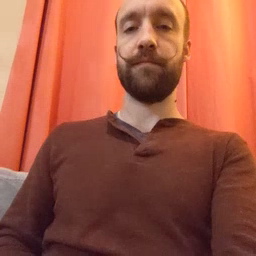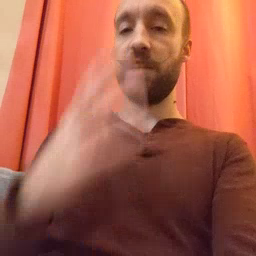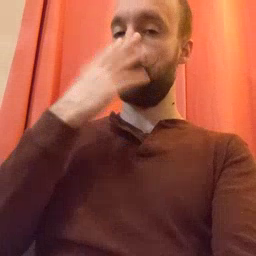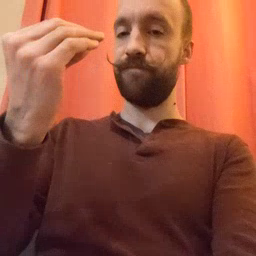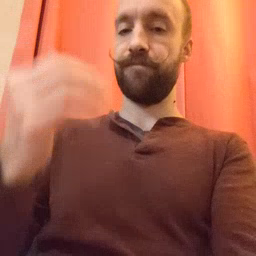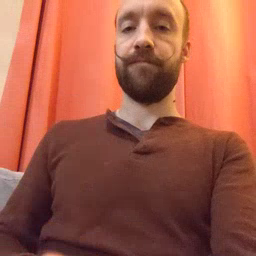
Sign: wolf